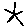
Label: star